Brain MRI, t1w sequence, axial 2D slice.
Patient: age 18, sex F, weight 95 kg, height 1.95 m
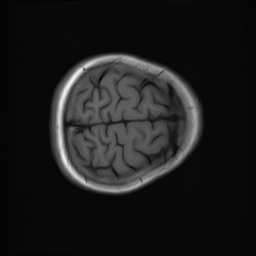